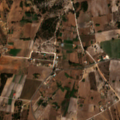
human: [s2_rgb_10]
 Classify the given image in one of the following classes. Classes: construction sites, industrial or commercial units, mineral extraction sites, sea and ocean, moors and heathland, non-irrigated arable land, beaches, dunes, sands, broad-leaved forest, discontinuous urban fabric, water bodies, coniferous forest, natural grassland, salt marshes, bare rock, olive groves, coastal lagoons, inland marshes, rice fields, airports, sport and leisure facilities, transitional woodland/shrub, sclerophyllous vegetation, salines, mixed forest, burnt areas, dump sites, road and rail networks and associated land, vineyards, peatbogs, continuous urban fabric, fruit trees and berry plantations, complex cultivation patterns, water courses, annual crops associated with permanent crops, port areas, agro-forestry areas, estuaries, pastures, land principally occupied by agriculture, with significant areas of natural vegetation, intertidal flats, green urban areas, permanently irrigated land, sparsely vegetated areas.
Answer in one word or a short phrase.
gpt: complex cultivation patterns, transitional woodland/shrub